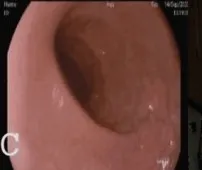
Sigmoidoscopy images showing normal-looking mucosa. , Rectum.
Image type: endoscopy (gi_endoscopy)